Question: I'm trying to figure out why the compiler is complaining about this (what I thought was a simple) inheritance scenario:
Given this abstract class..
'''
public class AbstractAnimalValidator<TAnimal> : AbstractValidator<TAnimal>
where TAnimal: Animal<IFoo, IBar>, new()
{
}
'''
I then try to create this concrete class...
'public class CatValidator : AbstractAnimalValidator<Cat>{ }'
I get this error...

Ok, so what's a 'Cat'?
'''
public abstract class Animal<TFoo, TBar>
where TFoo : IFoo
where TBar : IBar { }
public class Cat : Animal<RedFoo, CleanBar> { }
'''
I just don't get it :/ the Cat is of those two types ......
Now <URL> to show a live example of this.
### Update 1:
I guess i'm asking for is
1. doesn't my code work? Ie. My brain says that should work, but the compiler says: 'given this scenario XXX .. I wouldn't know what to do ...'
2. How to fix this up, so i can learn.
basically, i've read the covariance/contravariance stuff a number of times and my head keeps assploding ... especially with some crap foo/bar examples. Hopefully, with my example, I might just be able to grok this a wee bit more.
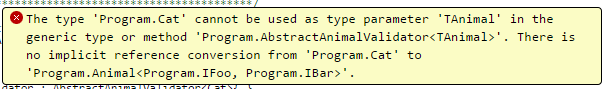
Answer: This is because 'Cat' is a subclass of 'Animal<RedFoo, CleanBar>', 'AbstractAnimalValidator' expects something that is a subtype of 'Animal<IFoo, IBar>' but 'Animal<RedFoo, CleanBar>' is a subtype of 'Animal<IFoo, IBar>' and thus 'Cat' is also not a subtype.
'B''A''B''A''B''A''B''A'
To fix this make the 'TFoo' and 'TBar' type parameters . This is only allowed for interfaces in C#, so you need to introduce a new interface:
'''
public interface IAnimal<out TFoo, out TBar>
where TFoo : IFoo
where TBar : IBar { }
'''
And use it like this:
'''
public class AbstractAnimalValidator<TAnimal>
where TAnimal : IAnimal<IFoo, IBar>, new()
{
}
public abstract class Animal<TFoo, TBar> : IAnimal<TFoo, TBar>
where TFoo : IFoo
where TBar : IBar { }
'''
This way 'Cat' becomes a subtype of 'IAnimal<IFoo, IBar>', because 'RedFoo' is a subclass of 'IFoo' and 'CleanBar'is a subclass of 'IBar'.